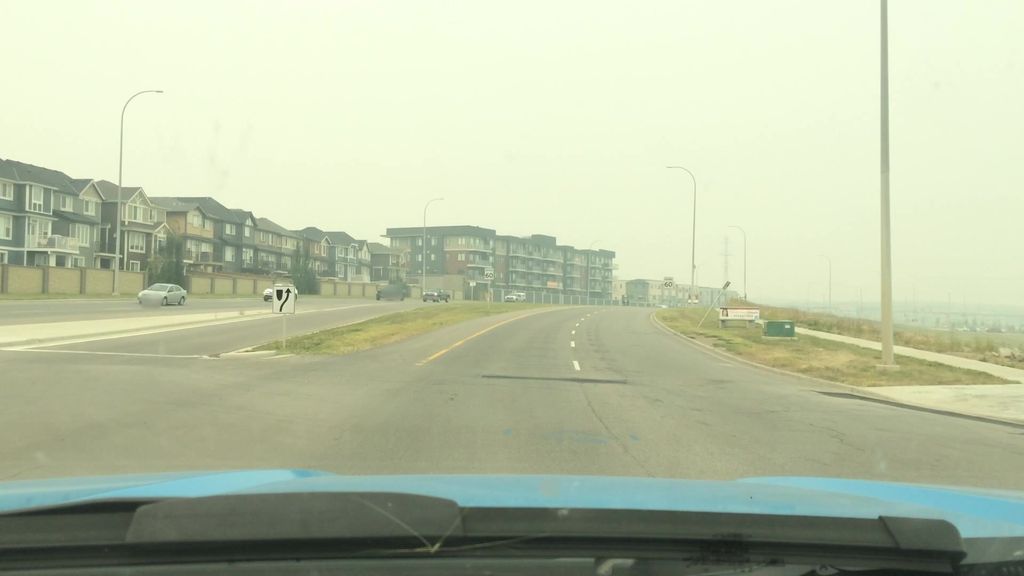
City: calgary